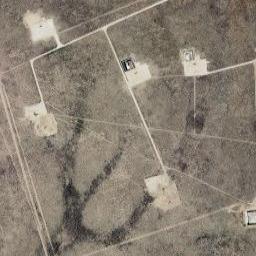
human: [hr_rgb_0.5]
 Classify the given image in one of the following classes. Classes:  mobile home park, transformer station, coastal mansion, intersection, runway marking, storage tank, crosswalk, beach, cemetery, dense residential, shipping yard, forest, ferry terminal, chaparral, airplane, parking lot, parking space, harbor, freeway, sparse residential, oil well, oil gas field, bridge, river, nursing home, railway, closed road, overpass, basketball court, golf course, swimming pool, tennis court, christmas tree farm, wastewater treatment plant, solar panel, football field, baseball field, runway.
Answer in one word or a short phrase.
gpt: oil gas field